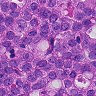
Metastatic tissue present: yes